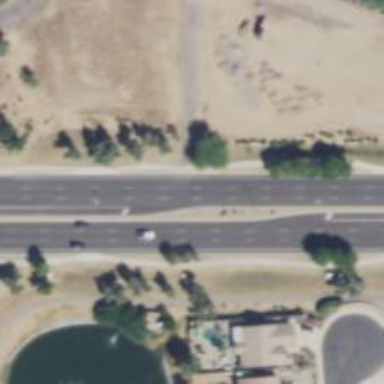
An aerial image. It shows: Secondary road with asphalt surface.